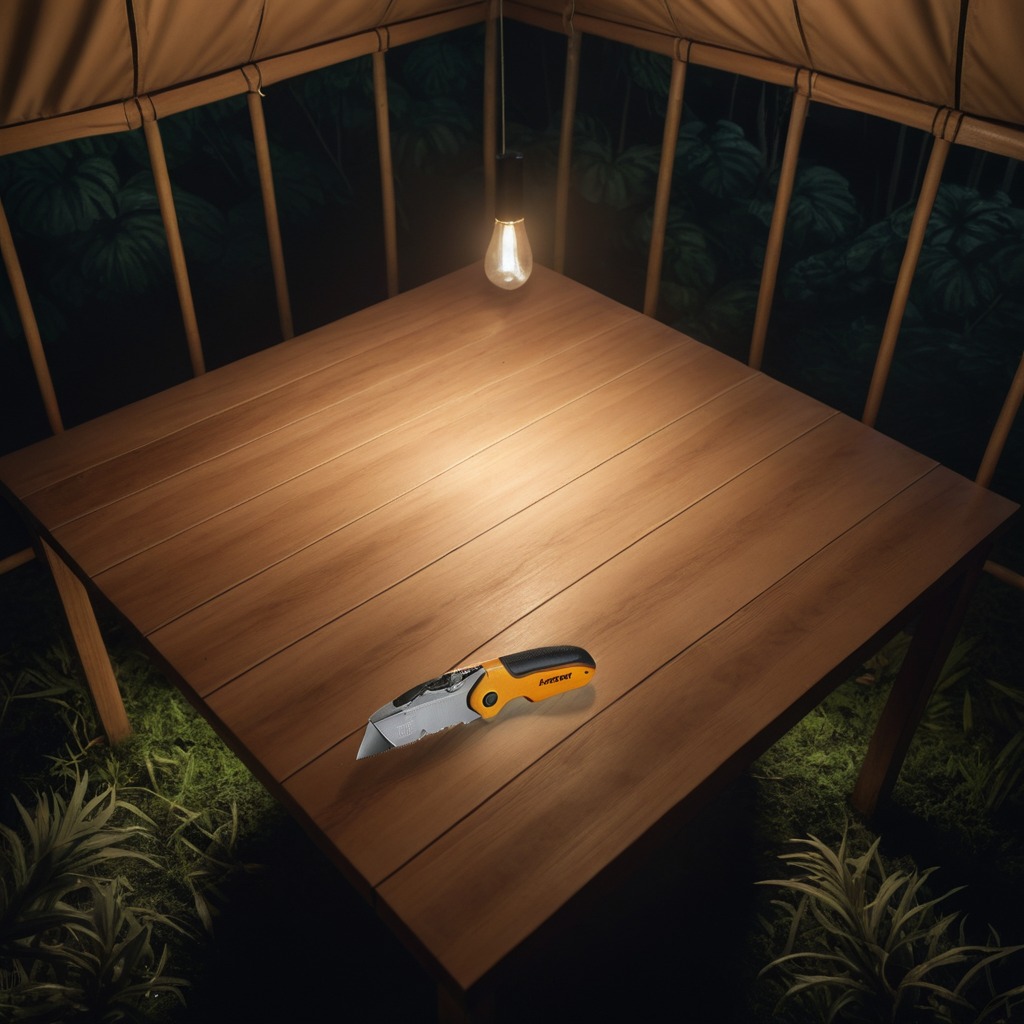
A utility knife lies on a wooden table inside a jungle field workshop tent at night.